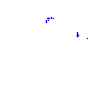
Particle: proton